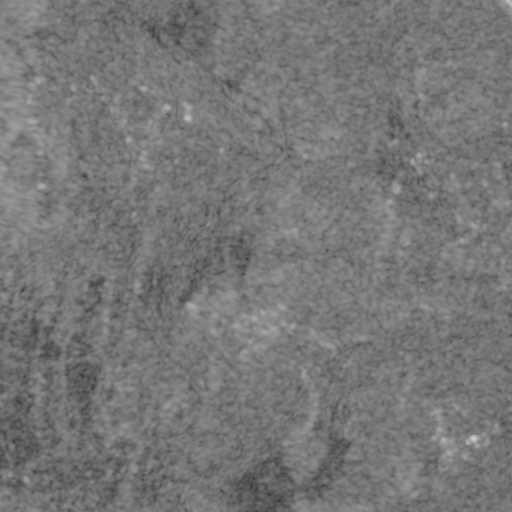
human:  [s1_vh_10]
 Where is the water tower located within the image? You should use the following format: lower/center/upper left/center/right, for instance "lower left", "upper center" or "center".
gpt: The water tower is located in the center right of the image.
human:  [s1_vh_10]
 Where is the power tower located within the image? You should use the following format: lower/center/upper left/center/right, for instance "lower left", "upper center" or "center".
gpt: There is no power tower in the image.

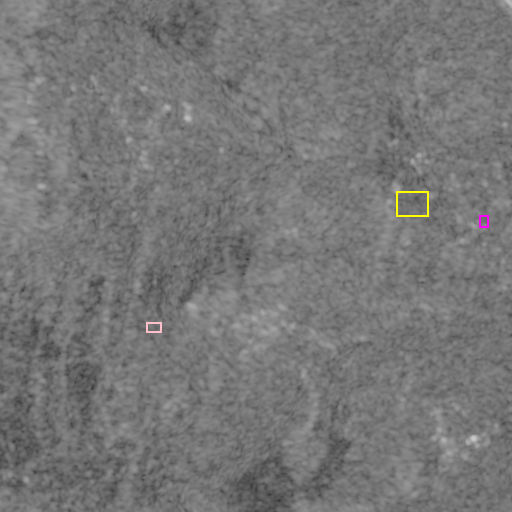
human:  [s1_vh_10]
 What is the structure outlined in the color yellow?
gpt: The structure outlined in yellow is a crop field.
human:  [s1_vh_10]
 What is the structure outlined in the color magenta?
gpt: The structure outlined in magenta is a park.
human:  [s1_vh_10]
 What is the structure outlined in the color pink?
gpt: The structure outlined in pink is a parking lot.
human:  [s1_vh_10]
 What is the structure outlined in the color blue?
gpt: There is no blue outline.